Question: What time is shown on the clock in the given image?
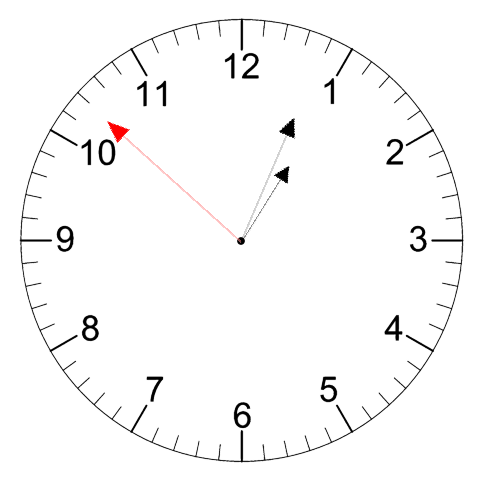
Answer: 01:03:52